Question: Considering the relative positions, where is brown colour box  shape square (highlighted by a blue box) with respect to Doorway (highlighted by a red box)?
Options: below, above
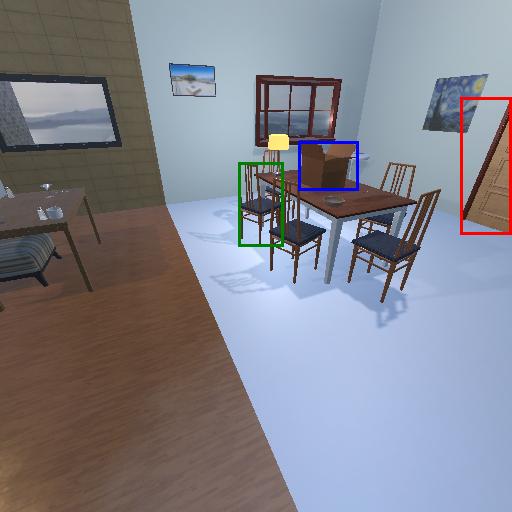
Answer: below